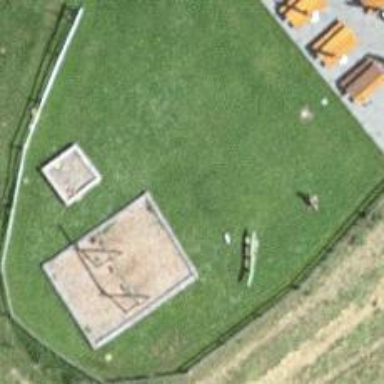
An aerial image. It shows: Playground area for leisure land.